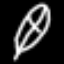
Label: leaf